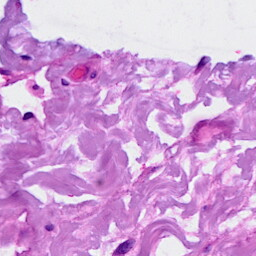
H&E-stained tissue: Breast